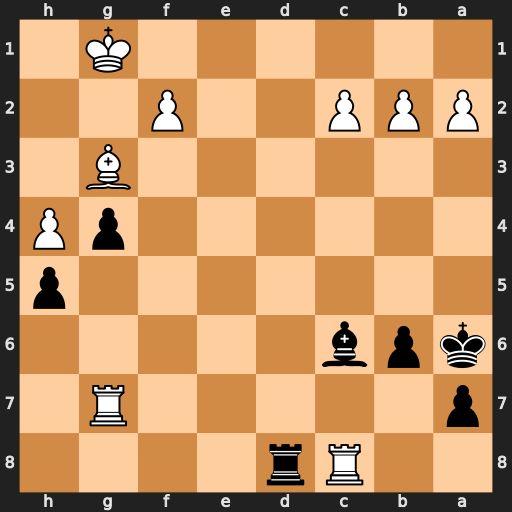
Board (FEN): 2Rr4/p5R1/kpb5/7p/6pP/6B1/PPP2P2/6K1
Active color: b
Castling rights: -
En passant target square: -
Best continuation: Rd1+ Kh2 Rh1#